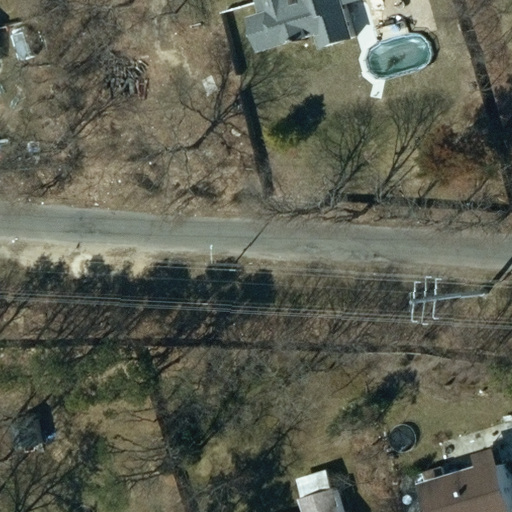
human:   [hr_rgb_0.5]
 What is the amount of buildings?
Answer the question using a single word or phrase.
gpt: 5

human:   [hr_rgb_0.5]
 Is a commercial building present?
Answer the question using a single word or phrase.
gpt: no

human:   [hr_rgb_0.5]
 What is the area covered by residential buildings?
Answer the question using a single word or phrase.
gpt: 380m2

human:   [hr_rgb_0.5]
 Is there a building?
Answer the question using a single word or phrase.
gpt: yes

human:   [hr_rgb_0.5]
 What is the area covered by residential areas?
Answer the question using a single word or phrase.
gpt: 10619m2

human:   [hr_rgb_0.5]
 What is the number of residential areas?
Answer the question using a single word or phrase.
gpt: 1

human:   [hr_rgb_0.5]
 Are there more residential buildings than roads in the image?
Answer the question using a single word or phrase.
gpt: yes

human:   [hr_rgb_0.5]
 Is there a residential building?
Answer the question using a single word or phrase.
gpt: yes

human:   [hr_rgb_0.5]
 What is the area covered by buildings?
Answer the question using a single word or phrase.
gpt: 410m2

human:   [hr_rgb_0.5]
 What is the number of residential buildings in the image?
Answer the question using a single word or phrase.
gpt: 4

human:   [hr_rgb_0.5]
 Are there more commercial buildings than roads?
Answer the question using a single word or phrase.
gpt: no

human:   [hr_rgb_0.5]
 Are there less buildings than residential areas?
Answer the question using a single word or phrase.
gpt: no

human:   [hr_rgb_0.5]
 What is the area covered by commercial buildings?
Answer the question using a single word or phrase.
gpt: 0m2

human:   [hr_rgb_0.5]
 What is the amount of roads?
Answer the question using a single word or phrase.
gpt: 1

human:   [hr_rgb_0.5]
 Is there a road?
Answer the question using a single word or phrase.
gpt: yes

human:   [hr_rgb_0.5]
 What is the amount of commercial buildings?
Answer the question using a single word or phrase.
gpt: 0

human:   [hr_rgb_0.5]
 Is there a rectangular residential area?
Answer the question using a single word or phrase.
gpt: yes

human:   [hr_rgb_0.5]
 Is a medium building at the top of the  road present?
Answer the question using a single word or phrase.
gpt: yes

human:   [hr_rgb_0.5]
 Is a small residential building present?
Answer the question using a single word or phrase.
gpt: yes

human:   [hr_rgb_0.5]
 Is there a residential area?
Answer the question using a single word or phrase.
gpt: yes

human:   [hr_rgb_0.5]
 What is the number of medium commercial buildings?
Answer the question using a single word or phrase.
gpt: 0

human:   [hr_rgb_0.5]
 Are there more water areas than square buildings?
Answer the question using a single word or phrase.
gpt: no

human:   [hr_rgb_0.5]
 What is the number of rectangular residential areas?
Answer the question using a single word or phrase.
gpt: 1

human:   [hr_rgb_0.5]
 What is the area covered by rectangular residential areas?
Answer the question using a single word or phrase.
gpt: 10619m2

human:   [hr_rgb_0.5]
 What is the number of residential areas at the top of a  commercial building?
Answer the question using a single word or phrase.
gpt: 0

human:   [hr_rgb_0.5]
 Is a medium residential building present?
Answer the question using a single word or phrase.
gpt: yes

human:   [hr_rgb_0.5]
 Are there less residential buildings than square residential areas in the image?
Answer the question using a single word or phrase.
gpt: no

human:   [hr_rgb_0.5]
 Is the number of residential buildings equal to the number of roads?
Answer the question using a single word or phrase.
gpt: no

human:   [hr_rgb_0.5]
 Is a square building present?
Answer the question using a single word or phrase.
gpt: no

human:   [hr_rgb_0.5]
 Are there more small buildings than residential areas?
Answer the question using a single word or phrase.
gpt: yes

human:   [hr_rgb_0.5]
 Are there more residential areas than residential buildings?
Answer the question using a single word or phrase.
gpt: no

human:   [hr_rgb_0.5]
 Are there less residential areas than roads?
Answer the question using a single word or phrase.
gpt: no

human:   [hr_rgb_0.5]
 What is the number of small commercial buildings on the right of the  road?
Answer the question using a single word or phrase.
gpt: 0

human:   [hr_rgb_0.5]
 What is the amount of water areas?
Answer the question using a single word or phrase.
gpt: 0

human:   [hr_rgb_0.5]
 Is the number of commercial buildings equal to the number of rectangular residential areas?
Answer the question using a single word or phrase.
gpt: no

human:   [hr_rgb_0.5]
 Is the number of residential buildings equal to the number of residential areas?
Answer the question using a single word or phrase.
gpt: no

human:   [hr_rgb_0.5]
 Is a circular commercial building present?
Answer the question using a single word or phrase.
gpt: no

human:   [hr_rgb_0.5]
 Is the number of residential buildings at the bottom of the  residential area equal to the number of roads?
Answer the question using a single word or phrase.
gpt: no

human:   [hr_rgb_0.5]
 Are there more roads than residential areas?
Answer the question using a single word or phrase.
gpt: no

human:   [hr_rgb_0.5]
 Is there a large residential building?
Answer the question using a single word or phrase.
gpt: no

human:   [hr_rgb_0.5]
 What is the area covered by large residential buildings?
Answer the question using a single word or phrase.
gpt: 0m2

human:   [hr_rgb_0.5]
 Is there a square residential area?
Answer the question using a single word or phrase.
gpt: no

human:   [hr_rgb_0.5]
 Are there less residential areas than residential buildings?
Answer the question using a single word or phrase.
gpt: yes

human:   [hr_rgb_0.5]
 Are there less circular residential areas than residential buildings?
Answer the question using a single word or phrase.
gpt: yes

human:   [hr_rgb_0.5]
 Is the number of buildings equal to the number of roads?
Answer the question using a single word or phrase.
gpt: no

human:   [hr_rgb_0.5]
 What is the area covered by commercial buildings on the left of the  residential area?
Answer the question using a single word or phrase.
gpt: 0m2

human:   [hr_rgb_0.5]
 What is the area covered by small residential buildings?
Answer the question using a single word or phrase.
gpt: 59m2

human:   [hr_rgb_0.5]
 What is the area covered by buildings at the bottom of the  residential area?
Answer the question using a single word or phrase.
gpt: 234m2

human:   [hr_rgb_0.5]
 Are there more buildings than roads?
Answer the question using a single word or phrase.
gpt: yes

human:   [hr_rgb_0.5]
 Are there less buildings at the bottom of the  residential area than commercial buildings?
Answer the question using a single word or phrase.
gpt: no

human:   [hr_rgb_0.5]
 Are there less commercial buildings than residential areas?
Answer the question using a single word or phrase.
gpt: yes

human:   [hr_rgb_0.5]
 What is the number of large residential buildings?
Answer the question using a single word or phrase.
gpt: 0

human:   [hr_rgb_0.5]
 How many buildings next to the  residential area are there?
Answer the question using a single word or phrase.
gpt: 5

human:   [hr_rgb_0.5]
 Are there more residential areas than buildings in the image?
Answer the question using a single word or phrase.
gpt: no

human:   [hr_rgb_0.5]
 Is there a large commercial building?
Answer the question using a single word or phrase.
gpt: no

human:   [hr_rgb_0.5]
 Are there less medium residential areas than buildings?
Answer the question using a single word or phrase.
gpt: yes

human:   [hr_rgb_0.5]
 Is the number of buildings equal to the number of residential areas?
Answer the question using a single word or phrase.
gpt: no

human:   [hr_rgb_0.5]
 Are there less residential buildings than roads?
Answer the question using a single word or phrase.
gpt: no

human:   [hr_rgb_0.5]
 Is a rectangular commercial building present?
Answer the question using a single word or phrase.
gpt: no

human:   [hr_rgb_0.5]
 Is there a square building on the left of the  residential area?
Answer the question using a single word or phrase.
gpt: no

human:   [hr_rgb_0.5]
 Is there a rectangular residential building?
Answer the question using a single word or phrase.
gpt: yes

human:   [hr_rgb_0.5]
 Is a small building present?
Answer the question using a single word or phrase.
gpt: yes

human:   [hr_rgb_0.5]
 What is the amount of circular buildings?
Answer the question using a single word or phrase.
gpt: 0

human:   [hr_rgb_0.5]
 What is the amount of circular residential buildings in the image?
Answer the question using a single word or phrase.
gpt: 0